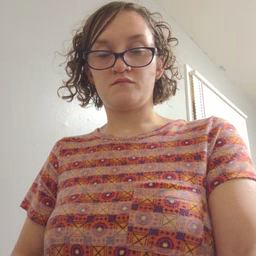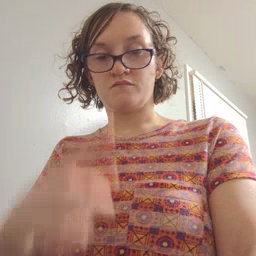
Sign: talk